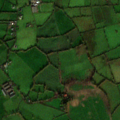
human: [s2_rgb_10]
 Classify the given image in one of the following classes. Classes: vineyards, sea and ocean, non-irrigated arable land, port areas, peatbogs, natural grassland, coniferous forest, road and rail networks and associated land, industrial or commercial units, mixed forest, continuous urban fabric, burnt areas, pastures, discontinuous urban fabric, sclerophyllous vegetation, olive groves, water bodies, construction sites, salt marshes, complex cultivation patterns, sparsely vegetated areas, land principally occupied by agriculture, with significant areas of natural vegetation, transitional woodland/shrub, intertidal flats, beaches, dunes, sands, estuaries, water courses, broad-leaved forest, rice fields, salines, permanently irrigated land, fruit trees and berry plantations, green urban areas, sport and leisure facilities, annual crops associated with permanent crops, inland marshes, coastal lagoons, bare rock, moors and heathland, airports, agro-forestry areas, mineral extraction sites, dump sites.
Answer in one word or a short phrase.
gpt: pastures